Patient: sex F, age 64
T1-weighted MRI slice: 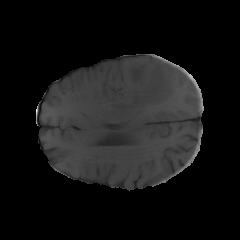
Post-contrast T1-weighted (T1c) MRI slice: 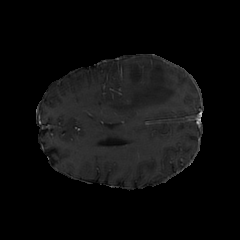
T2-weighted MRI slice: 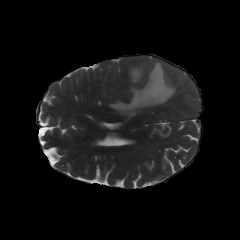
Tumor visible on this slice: yes
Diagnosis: Glioblastoma, IDH-wildtype
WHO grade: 4